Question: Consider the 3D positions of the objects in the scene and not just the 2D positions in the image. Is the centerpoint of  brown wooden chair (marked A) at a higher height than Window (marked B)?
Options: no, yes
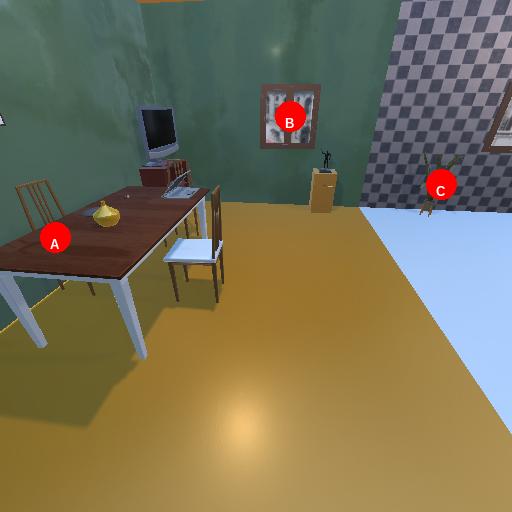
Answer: no